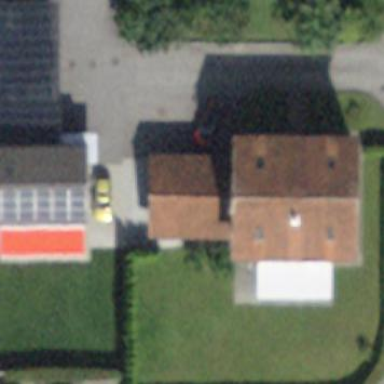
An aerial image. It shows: Detached building.